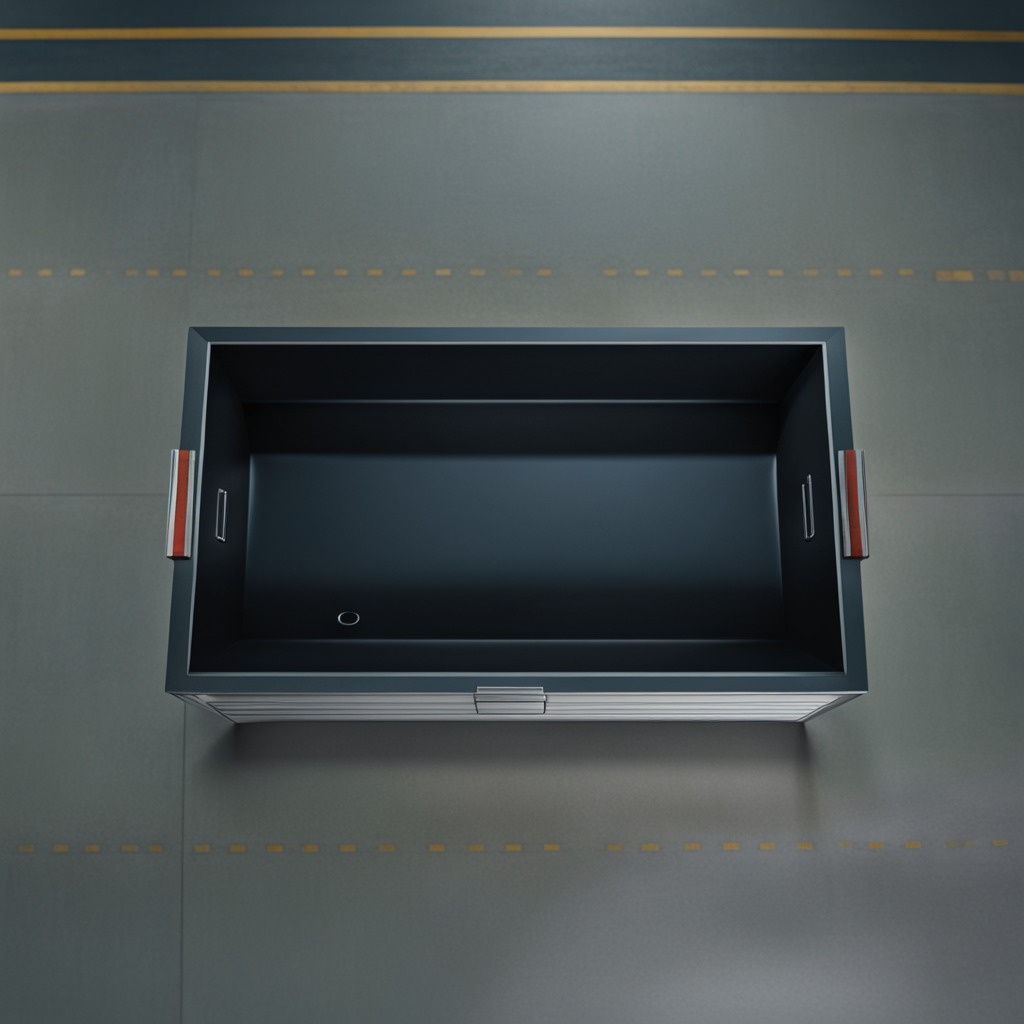
A rubber O-ring is lying on the toolbox surface in an airplane hangar workshop 8K.